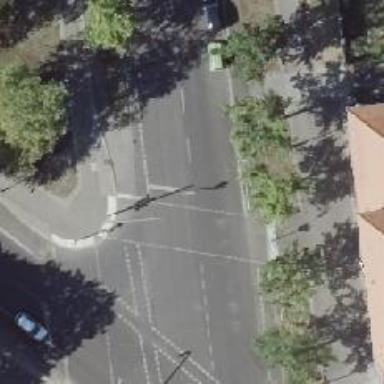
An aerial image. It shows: Road with traffic signals.